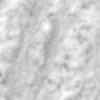
Label: no_change